Question: I have a problem in break points, when I insert a breakpoint and run the program, it hit the breakpoint. But the system showing me the disassembly code instead of my code, can anyone help me how to fix this? I was struggling for almost 2 hours, please help me, I am using MS.Visual Studio 2005.
here is the snapshot of disassembly.
I tried to open the debug and it doesn't gave me any option to disable this, thanks in advance

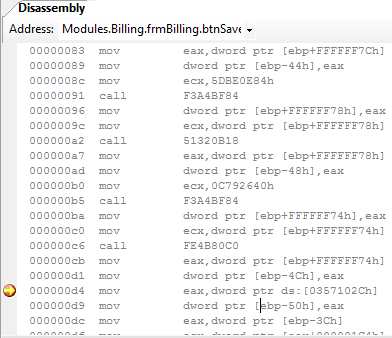
Answer: Go to
'Debug->Options and Settings',
uncheck the box for
'Enable address-level debugging'